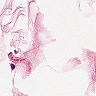
Metastatic tissue present: no